Question: I am developing an app in Ionic and I am brand new on all this angular js, cordova and ionic.
The thing is that I am trying to create a that ask to an API for a response. I make it work perfectly in the :
'''
$scope.search = function(icao) {
console.log(icao);
$scope.forecastfuture = [];
$http.get("http://api.wunderground.com/............../UK/"+icao+".json")
.success(function(data, status, headers, config){
console.log(data);
console.log(typeof data);
for(i=0; i<36; i++){
var day = data.hourly_forecast[i].FCTTIME.pretty;
var maxtemp = data.hourly_forecast[i].temp.metric;
var mintemp = data.hourly_forecast[i].dewpoint.metric;
var feelslike = data.hourly_forecast[i].feelslike.metric;
var humidity = data.hourly_forecast[i].humidity;
var windspd = data.hourly_forecast[i].wspd.metric;
var winddir = data.hourly_forecast[i].wdir.dir;
var sky = data.hourly_forecast[i].condition;
var precip = data.hourly_forecast[i].qpf.metric;
var snow = data.hourly_forecast[i].snow.metric;
var icon = data.hourly_forecast[i].icon_url;
console.log(day);
console.log(maxtemp);
$scope.forecastfuture.push({
id: i,
day: day,
maxtemp: maxtemp,
mintemp: mintemp,
feelslike: feelslike,
humidity: humidity,
windspd: windspd,
winddir: winddir,
sky: sky,
precip: precip,
snow: snow,
icon: icon});
}
})
.error(function(data, status, headers, config){
console.log(data);
});
}
'''
But now I am learning to create a , because I will need this to be used , but the return in the factory is different than in the you can see a image here:
The first one is the , as you can see the data is different than the second part, that is the response in the directly, the http.get.
My problem is that when I try to read anything from the factory it throw an error all the time. Here you have the code for the :
'''
.factory('ForecastService', function(CurrentPosition, $http){
var wresp;
return{
getForecastResponse: function(country, city){
return $http.get("http://api.wunderground.com/api/.........../q/"+country+"/"+city+".json")
.success(function(data, status, headers, config){
console.log(data);
wresp = data;
return wresp;
});
},
getDay: function(i){
var day = wresp.hourly_forecast[i].FCTTIME.pretty;
return day;
},
getMaxTemp: function(i){
var maxtemp = wresp.hourly_forecast[i].temp.metric;
return maxtemp;
},
getMinTemp: function(i){
var mintemp = wresp.hourly_forecast[i].dewpoint.metric;
return mintempo;
},
getFeelsLike: function(i){
var feels = wresp.hourly_forecast[i].feelslike.metric;
return feels;
},
getHumidity: function(i){
var humidity = wresp.hourly_forecast[i].humidity;
return humidity;
},
getWindSpd: function(i){
var windspd = wresp.hourly_forecast[i].wspd.metric;
return windspd;
},
getWinDir: function(i){
var windir = wresp.hourly_forecast[i].wdir.dir;
return windir;
},
getSky: function(i){
var sky = wresp.hourly_forecast[i].condition;
return sky;
},
getPrecip: function(i){
var precip = wresp.hourly_forecast[i].qpf.metric;
return precip;
},
getSnow: function(i){
var snow = wresp.hourly_forecast[i].snow.metric;
return snow;
},
getIcon: function(i){
var icon = wresp.hourly_forecast[i].icon_url;
return icon;
}
}
})
'''
and here the code in the to call this factory:
'''
var forec = ForecastService.getForecastResponse("UK", "London");
var day = forec.getDay(1);
'''
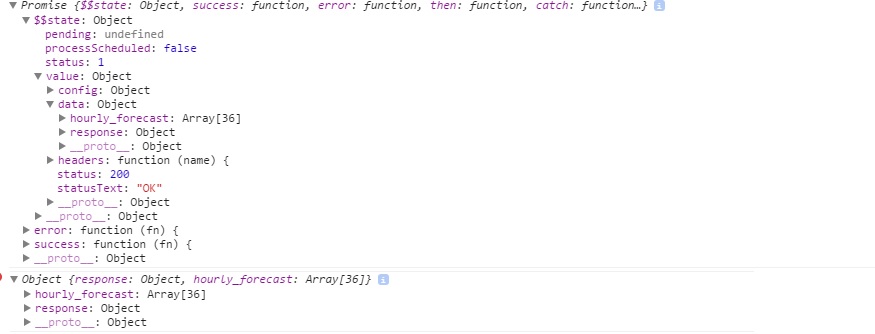
Answer: You are correct to 'return' the '$http' call's result:
'''
getForecastResponse: function(country, city){
return $http.get(...)
}
'''
This returns a promise to which you'd need to do '.then' (or '.success' for '$http'-specific promise, but I don't recommend it), because the response is not yet received by the time you attempted to do '.getDay'.
So, in the controller:
'''
ForecastService
.getForecastResponse("UK", "London")
.then(function(){
var day = ForecastService.getDay(1);
});
'''